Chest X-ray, AP view. Patient: 45 years old, sex M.
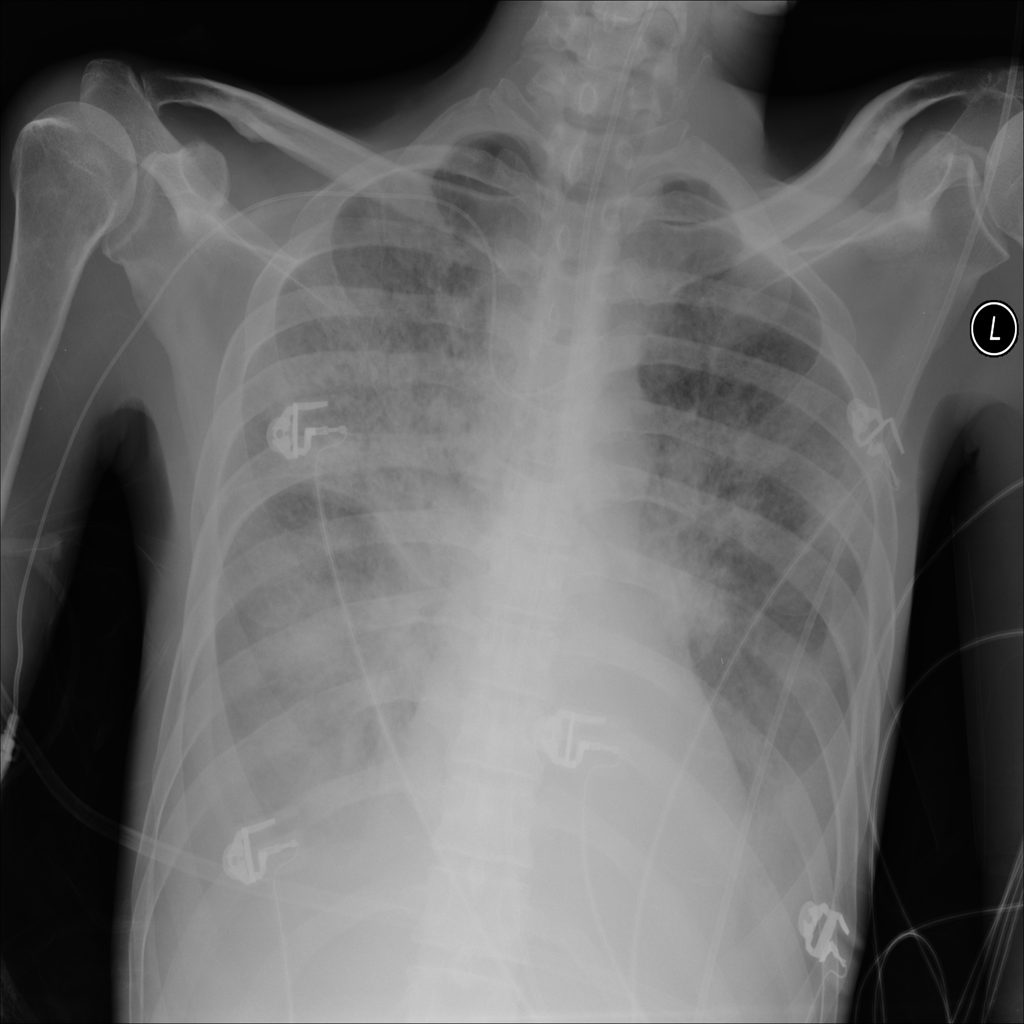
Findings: Atelectasis, Consolidation, Effusion, Infiltration, Mass, Nodule